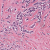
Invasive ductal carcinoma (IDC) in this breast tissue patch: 1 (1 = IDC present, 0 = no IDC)